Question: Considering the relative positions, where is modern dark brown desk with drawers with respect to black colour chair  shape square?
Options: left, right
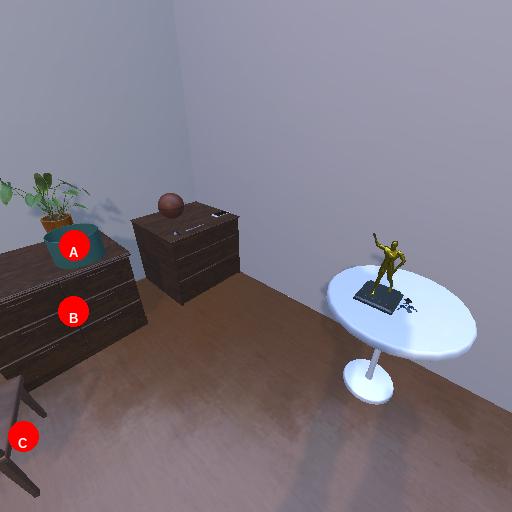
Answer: left